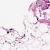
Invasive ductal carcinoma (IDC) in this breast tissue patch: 0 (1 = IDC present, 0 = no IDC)